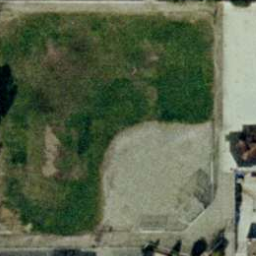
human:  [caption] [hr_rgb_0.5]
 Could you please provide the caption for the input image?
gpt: This is an old baseball diamond .

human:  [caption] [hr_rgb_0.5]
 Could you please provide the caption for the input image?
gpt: A baseball diamond composed of sand and weeds .

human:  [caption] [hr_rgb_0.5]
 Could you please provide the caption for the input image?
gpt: This is a very old baseball diamond, composed of sand and weeds.

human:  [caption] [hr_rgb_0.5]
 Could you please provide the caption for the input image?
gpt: It is a very old baseball diamond with sand and weeds .

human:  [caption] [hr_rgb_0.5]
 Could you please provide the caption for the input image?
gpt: This is a very old baseball diamond, made of sand and weeds.